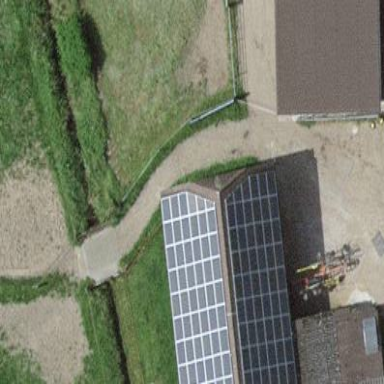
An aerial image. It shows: Rural barn.